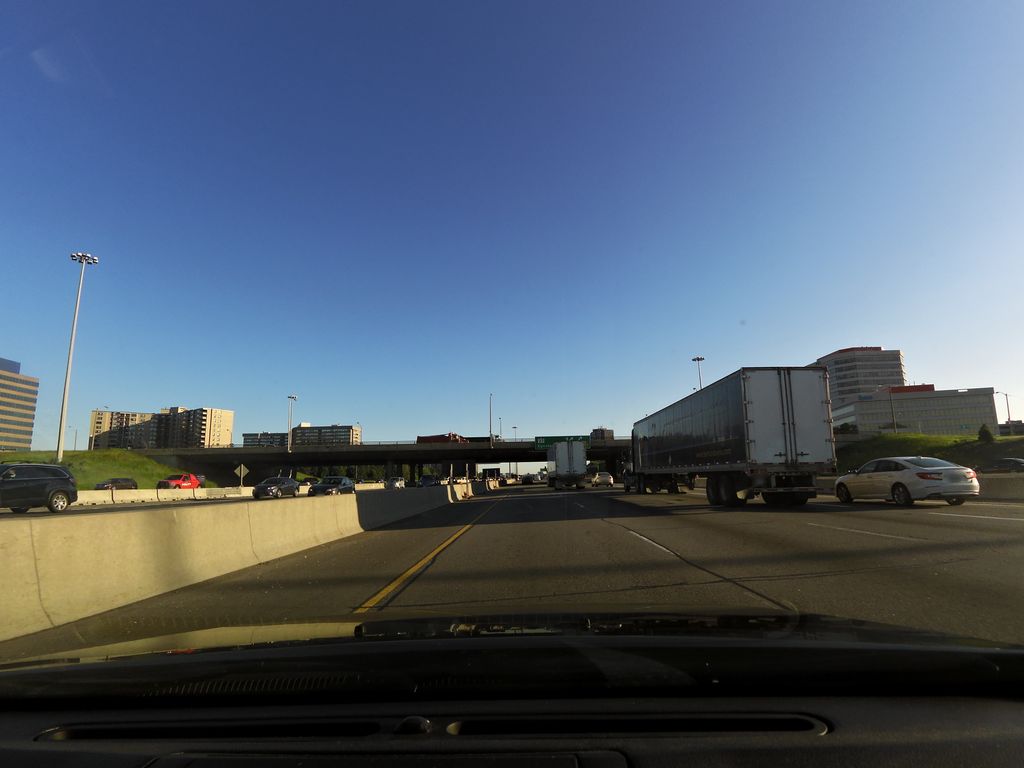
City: toronto